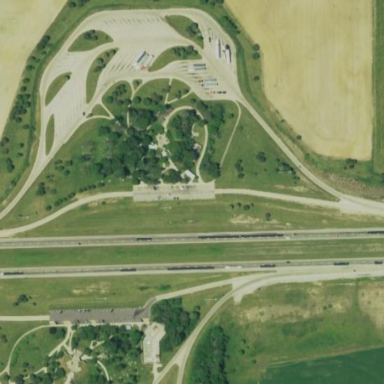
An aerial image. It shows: Park with rest area for roads.